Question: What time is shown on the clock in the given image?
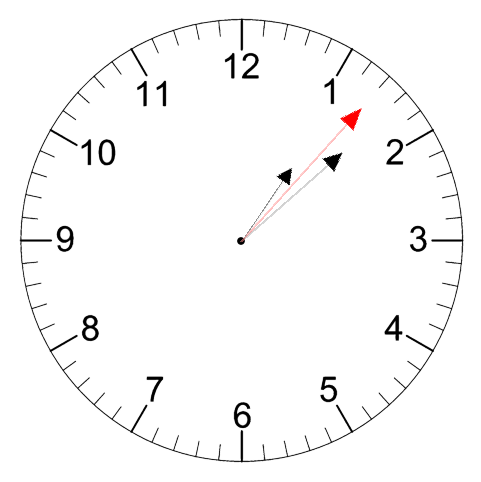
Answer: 01:08:07